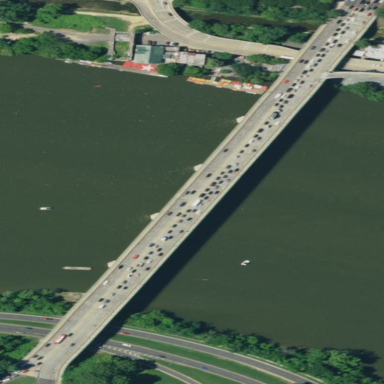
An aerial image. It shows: Man-made bridge.